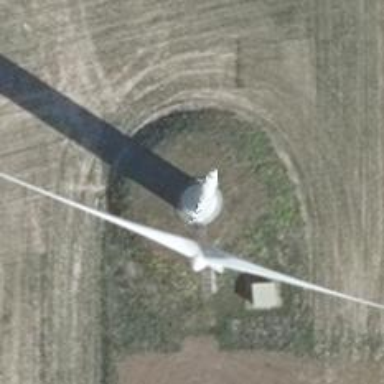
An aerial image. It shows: Wind power generator.